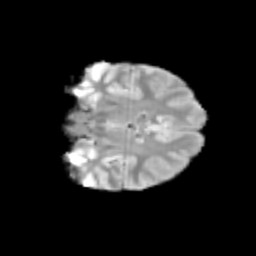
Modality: T2w
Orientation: coronal
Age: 11
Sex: female
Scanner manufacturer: siemens
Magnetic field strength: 3 T
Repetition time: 3.8 s
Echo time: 0.07 s